Question: If one device has created a WiFi direct group (access point) this device can connect at the same time to other device group?
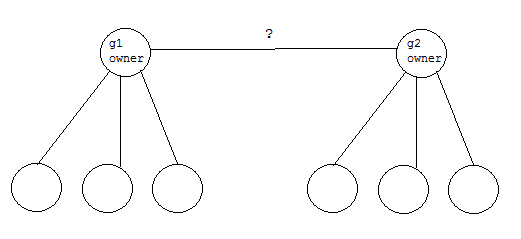
Answer: Group 'OWNER' and 'CLIENT' operation mode specify a role of a node within WifiDirect connection.
In theory it should be possible although it would mean that a single node can simultaneously connect to more than one WifiDirect group (your picture represents 3 groups). And 'in theory' means that an OPTIONAL (according to <URL> feature has been implemented.
> Wi-Fi Direct Device maintains membership in multiple Groups simultaneously: Optional

Ok. Back to Android (since I can see it in your tag): from my experience, I know that Android's implementation of WifiP2p will not let you get two simultaneous connections with two seperate nodes.